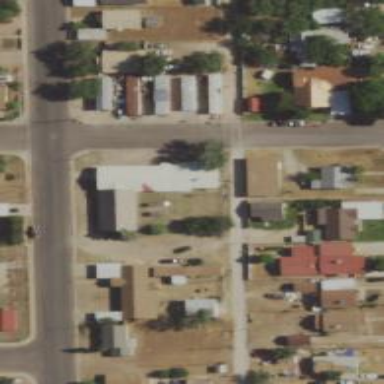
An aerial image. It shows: Alleyway designated as service road.